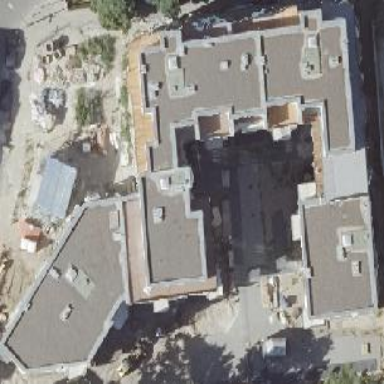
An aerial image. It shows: Building with apartments and flat roof.